Interaction volume radius: 5 \u00c5
Interaction volume height: 25 \u00c5
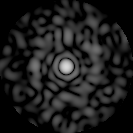
Disorder parameter: 0.8219